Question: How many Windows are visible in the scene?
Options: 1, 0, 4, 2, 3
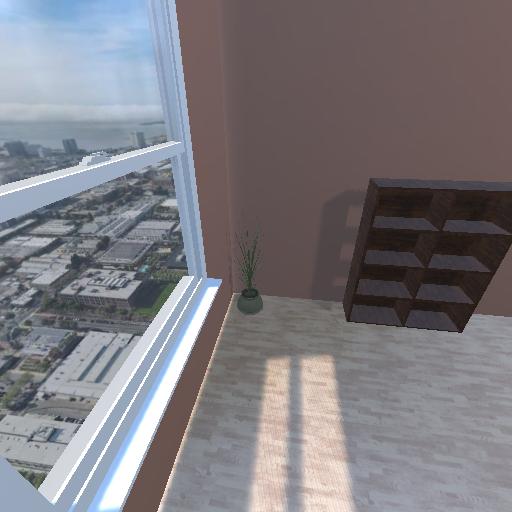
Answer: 1